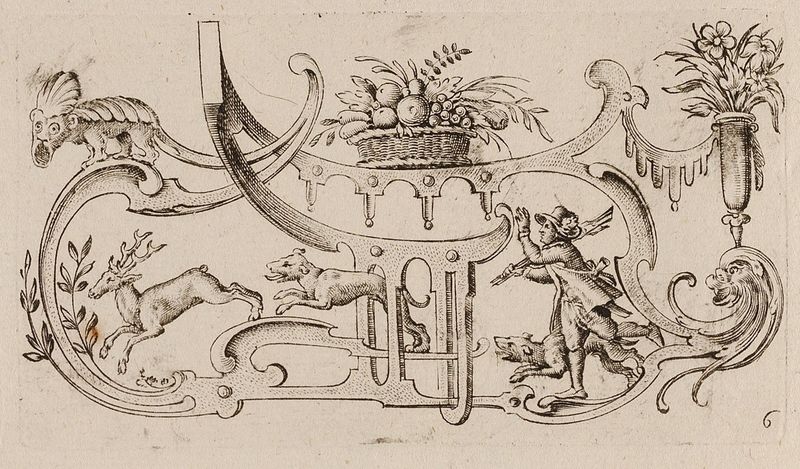
Titel: Groteske aus der Folge 'Neües Groteschgen-Büchlein'
Künstler: Johann Smisek
Standort: Hamburg
Institution: Museum für Kunst und Gewerbe Hamburg
Schlagwörter: hund, papier, grafik, graphik, ornamente, fotografie, photographie, druckgraphik, druckgrafik, radierung, jagd, hirsch, hirsche, fabelwesen, ungeheuer, jagen, monster, groteske, wasserzeichen, fabeltier, fabeltiere, zwitterwesen, monstrum, reproduktionen, druckerzeugnisse, schweifwerk, ornamentstich, vorlageblätter, jäger